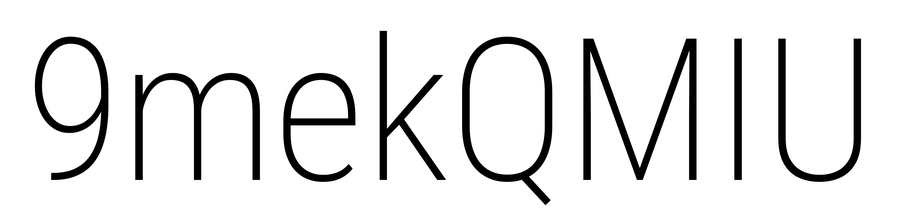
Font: Roboto_Condensed_ExtraLight